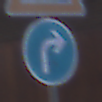
Verkehrszeichen: VorgeschriebeneFahrtrichtungRechts
Zusatzzeichen oben: Arbeitsstelle
Umgebung: Outdoor, Urban
Tageszeit: MorningAfternoon
Wetter: PartlyCloudy
Licht: Natural
Jahreszeit: NotSpecified
Kontrast: MediumContrast